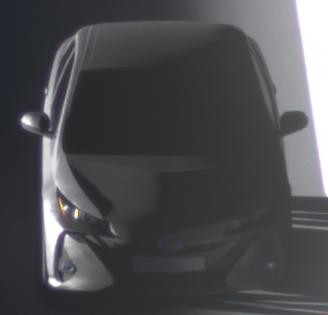
Make: Toyota
Model: Prius 1.8 Plug-In Hybrid
Detailed model: Prius (XW5) Plug-In
Model produced from: 2019/07
Model produced until: 2020/07
Doors: 5
Color: gray
Road condition: dry road
Daytime: sunrise or sunset
Contrast: high contrast